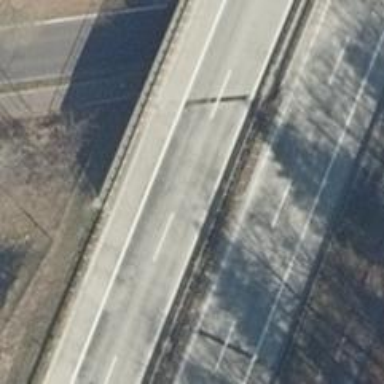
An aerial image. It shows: Concrete bridge over motorway.